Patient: sex F, age 31
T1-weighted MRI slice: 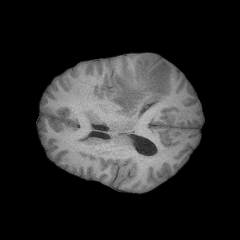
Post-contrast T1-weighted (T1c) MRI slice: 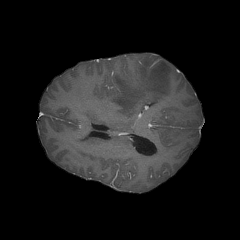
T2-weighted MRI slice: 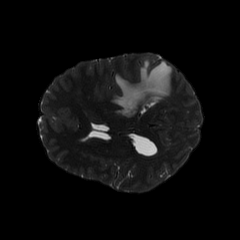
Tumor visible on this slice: yes
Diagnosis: Glioblastoma, IDH-wildtype
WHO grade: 4